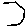
Label: hexagon